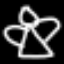
Label: angel